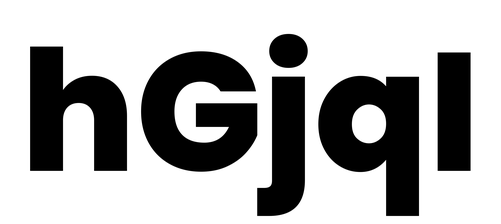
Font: Poppins-ExtraBold